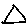
Label: triangle